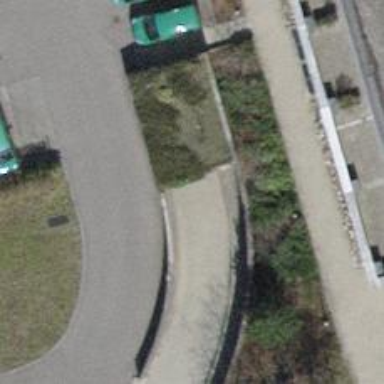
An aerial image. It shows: Parking entrance.